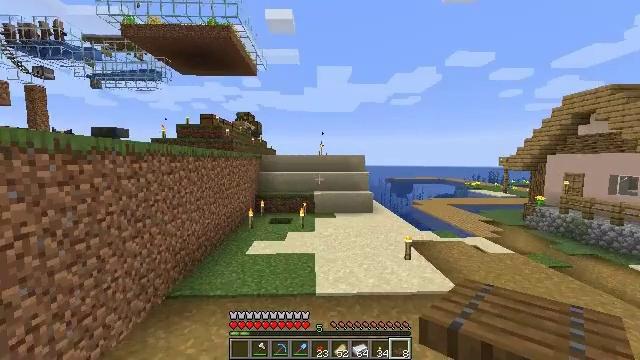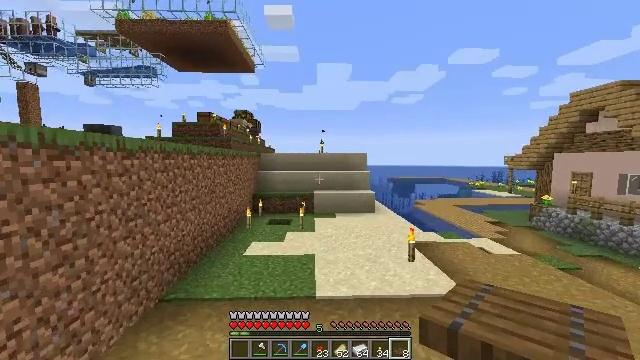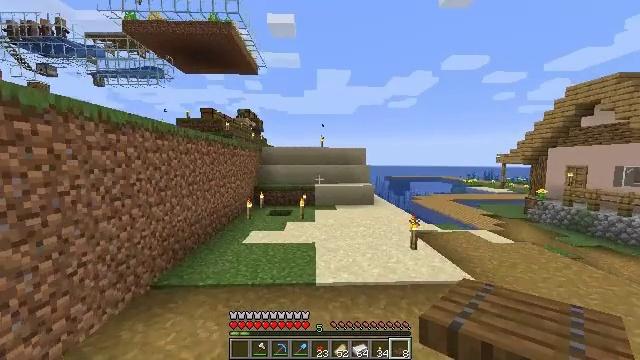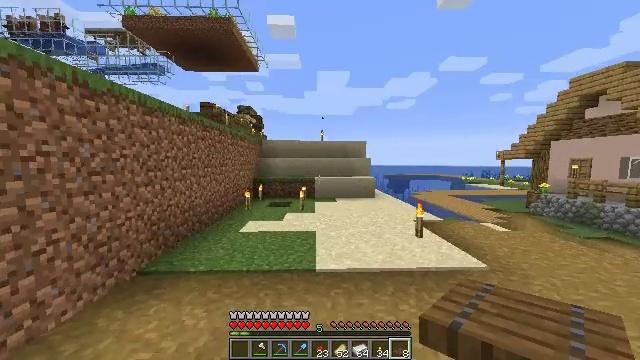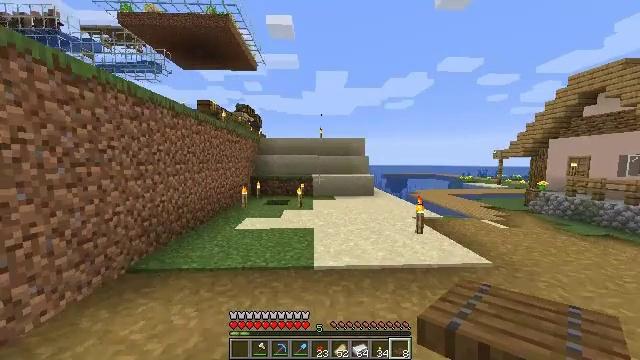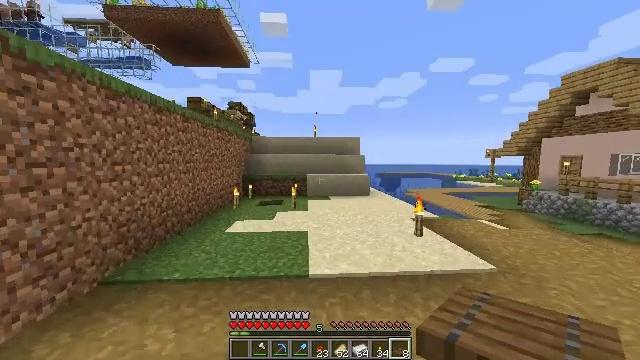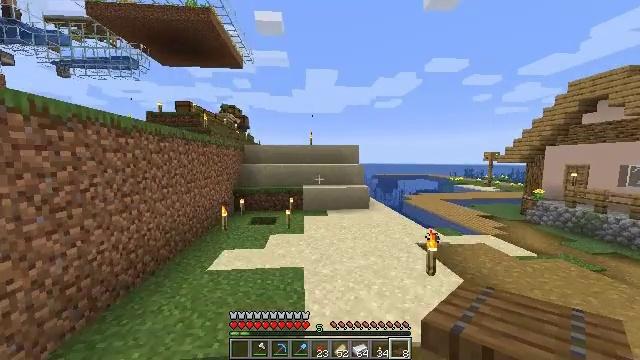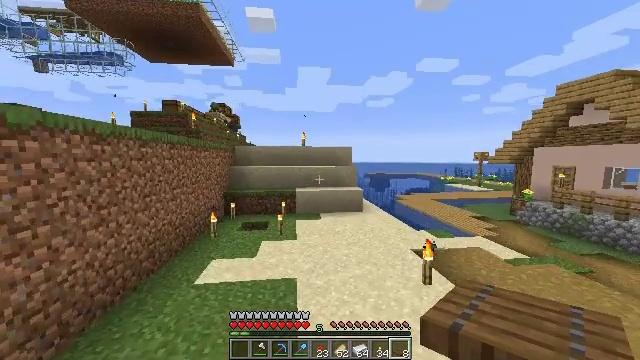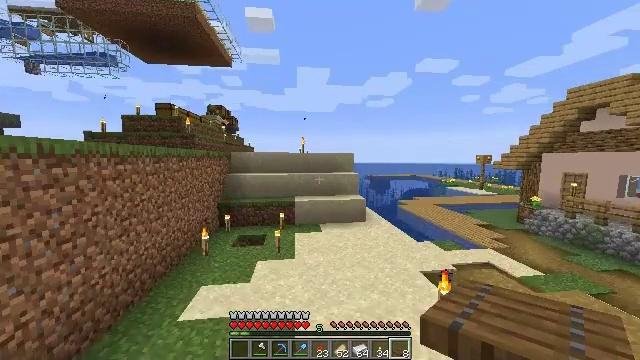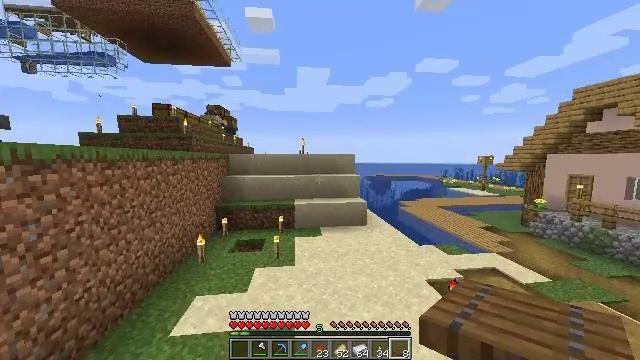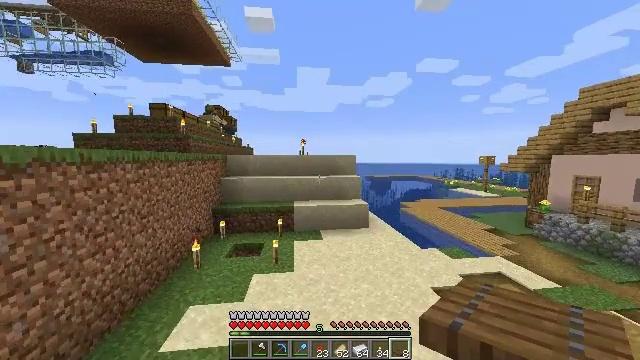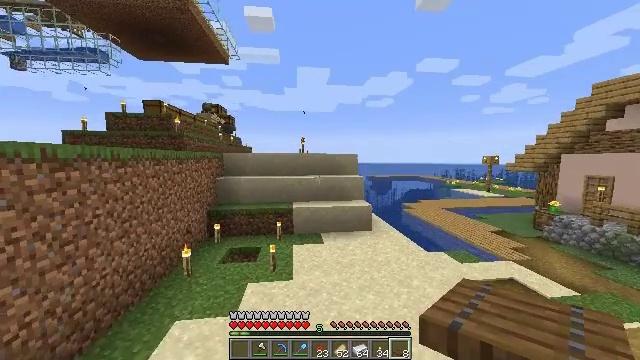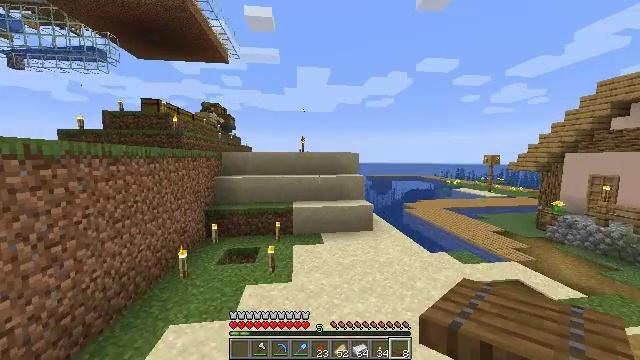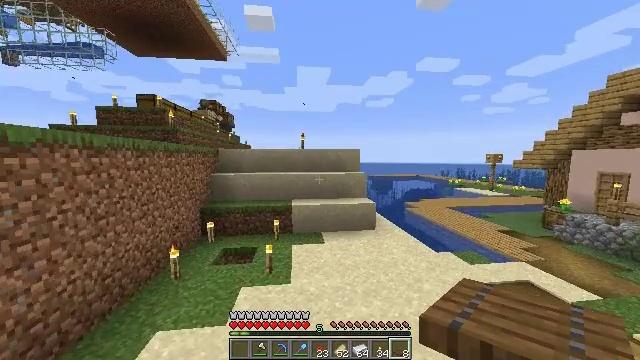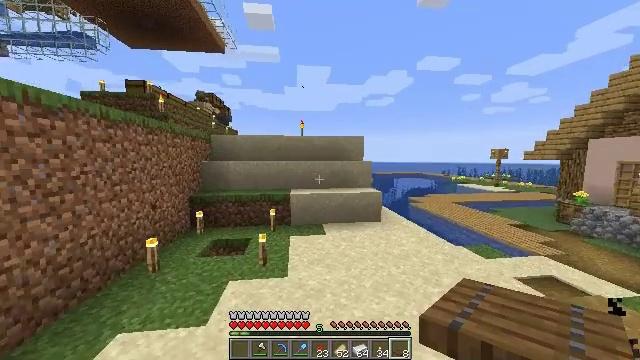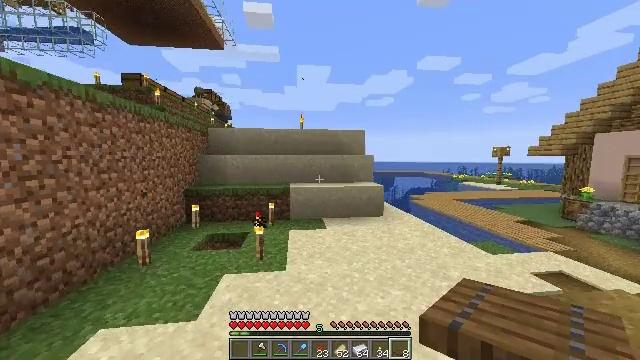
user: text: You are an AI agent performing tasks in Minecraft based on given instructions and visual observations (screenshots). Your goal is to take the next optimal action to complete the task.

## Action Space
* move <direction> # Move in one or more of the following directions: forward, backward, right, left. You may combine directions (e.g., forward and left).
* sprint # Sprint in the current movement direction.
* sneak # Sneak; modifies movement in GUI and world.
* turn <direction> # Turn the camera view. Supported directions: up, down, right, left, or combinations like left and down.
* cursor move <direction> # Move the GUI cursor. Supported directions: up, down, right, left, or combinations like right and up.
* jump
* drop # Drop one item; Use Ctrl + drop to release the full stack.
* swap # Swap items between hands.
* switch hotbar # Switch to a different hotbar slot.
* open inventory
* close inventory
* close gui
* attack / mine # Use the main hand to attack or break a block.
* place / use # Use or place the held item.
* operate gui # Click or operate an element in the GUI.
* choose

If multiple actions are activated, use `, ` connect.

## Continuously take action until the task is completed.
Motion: motion action
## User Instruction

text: With the crafting table, create a spruce fence gate from sticks and planks.
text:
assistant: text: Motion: move forward, sprint, jump
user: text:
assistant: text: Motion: move forward, sprint, jump
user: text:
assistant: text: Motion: move forward, jump
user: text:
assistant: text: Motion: move forward, jump
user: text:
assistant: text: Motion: move forward, turn right, jump
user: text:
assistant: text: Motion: move forward, sprint, turn right, jump
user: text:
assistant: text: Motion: move forward, sprint, turn right, jump
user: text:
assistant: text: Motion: move forward, sprint, jump
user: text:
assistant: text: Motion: move forward, sprint, jump
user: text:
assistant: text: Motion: move forward, jump
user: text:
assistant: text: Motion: move forward, jump
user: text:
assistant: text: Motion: move forward, jump
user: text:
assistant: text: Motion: move forward, jump
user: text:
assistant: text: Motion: move forward, jump
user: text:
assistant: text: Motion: move forward, sprint, jump
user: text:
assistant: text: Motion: move forward, sprint, jump
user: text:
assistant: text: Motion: move forward, sprint, jump
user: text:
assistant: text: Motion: move forward, sprint, jump
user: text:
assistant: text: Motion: move forward, jump
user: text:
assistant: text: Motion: move forward, jump
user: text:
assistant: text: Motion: move forward, jump
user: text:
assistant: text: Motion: move forward, turn left, jump
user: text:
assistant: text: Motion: move forward, turn left, jump
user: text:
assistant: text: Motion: move forward, turn left, jump
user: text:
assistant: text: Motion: move forward, turn left, jump
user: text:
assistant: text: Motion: move forward, jump
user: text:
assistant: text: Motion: move forward, jump
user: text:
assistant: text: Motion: move forward, sprint, jump
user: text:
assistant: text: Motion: move forward, sprint, jump
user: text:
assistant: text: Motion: move forward, sprint, turn left, jump